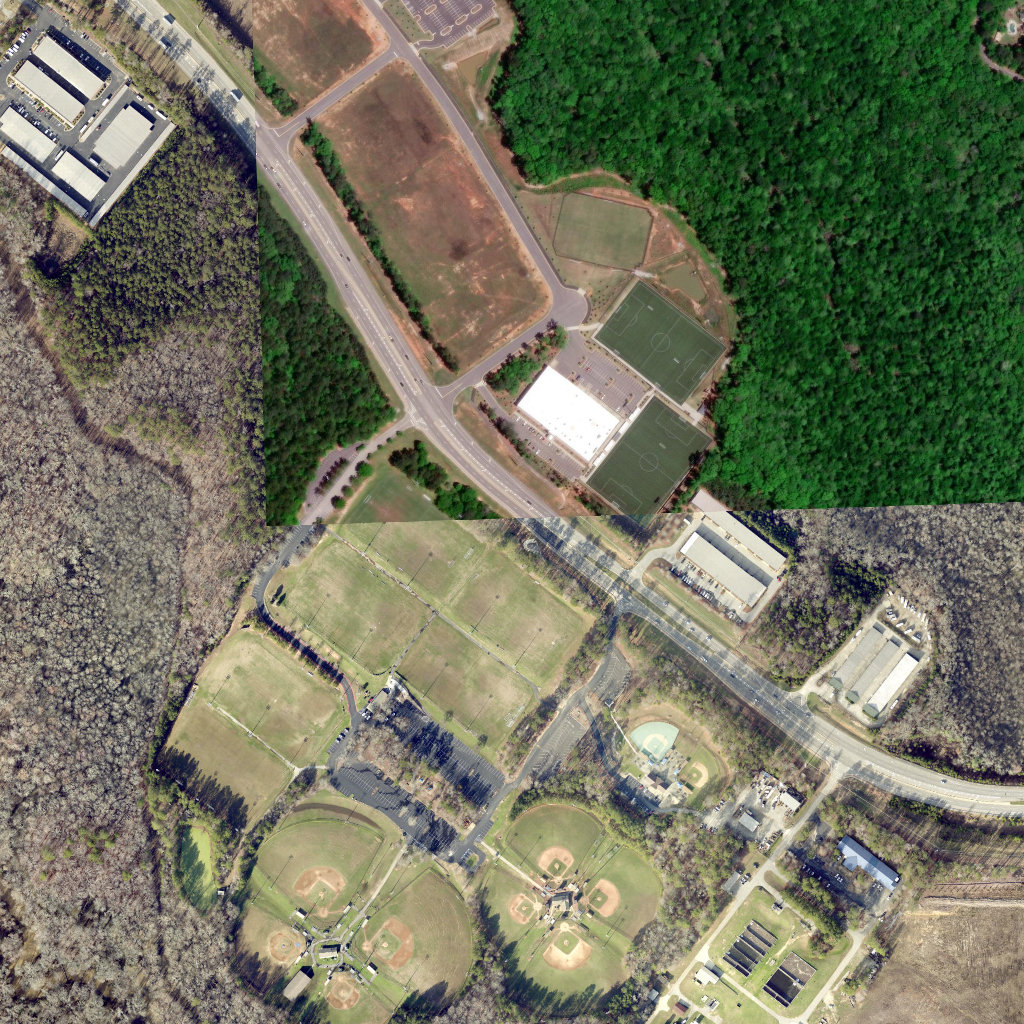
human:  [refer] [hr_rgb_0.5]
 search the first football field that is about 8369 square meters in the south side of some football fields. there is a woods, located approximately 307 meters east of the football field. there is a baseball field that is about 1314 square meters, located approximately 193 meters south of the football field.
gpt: <box>[[57, 38, 69, 51, 0]]</box>